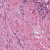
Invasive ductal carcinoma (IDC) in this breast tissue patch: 1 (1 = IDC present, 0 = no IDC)